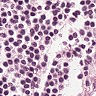
Metastatic tissue present: no